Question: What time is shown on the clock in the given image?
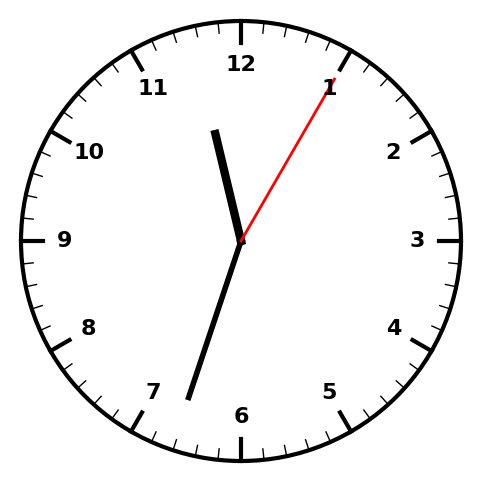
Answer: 11:33:05